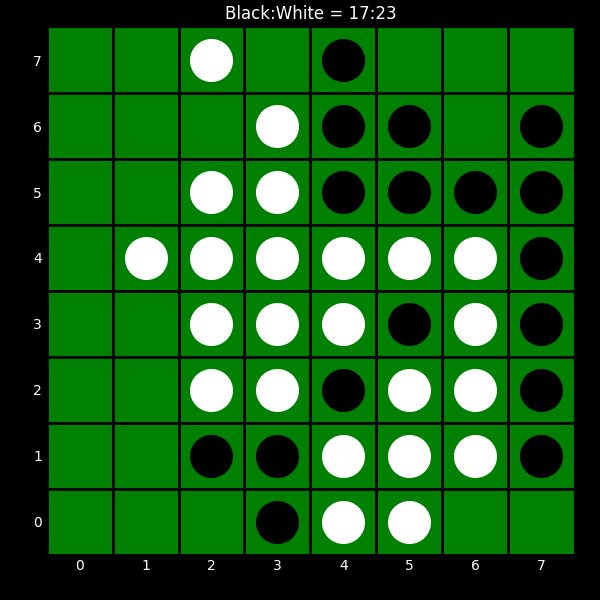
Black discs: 17
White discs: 23